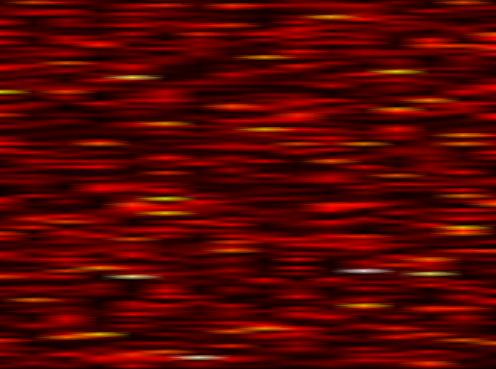
Label: WOLA